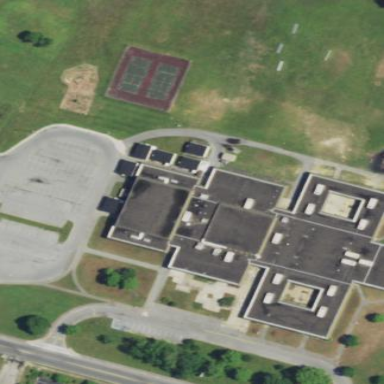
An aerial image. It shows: School.